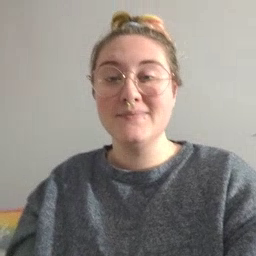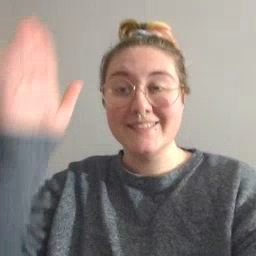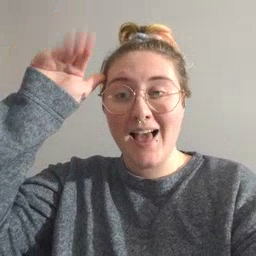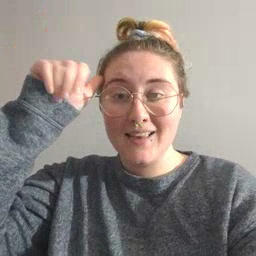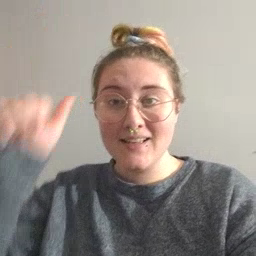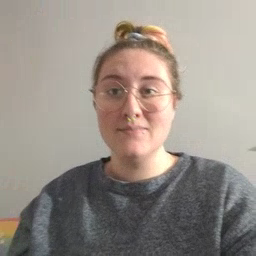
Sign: donkey